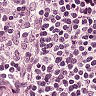
Metastatic tissue present: no